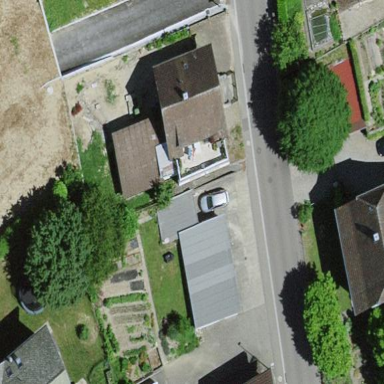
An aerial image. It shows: Residential building.